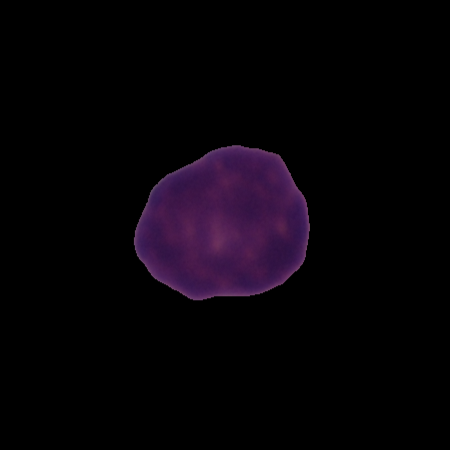
Label: healthy